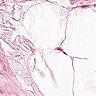
Metastatic tissue present: no